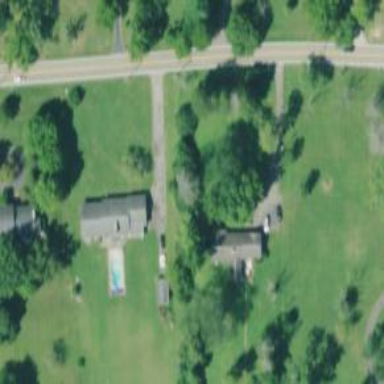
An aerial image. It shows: Driveway.